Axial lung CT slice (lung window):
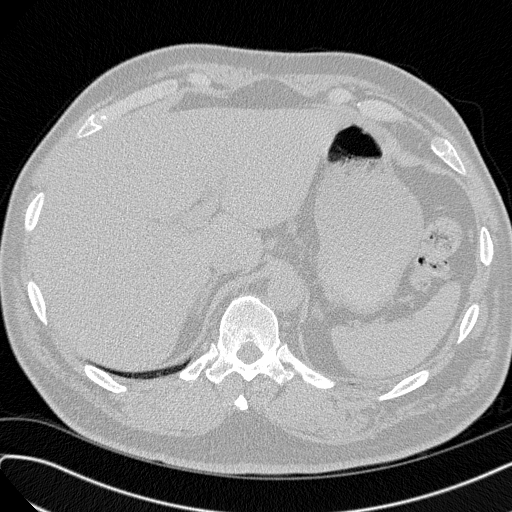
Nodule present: no